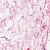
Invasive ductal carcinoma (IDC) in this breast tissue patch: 0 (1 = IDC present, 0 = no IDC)